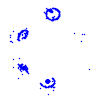
Particle: proton